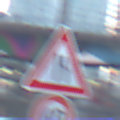
Verkehrszeichen: EinseitigVerengteFahrbahnRechts
Zusatzzeichen unten: Geschwindigkeit40
Umgebung: Outdoor, Urban
Tageszeit: MorningAfternoon
Wetter: PartlyCloudy
Licht: Natural
Jahreszeit: NotSpecified
Kontrast: LowContrast